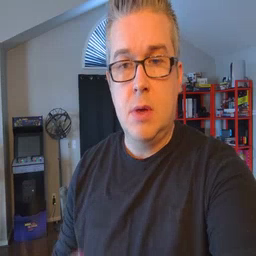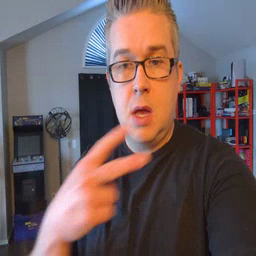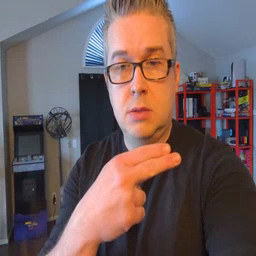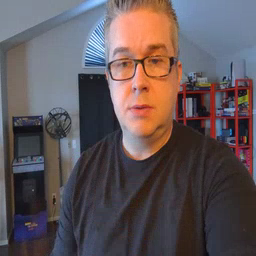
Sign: cut